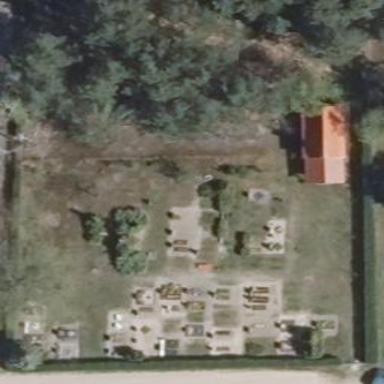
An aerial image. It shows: Cemetery.